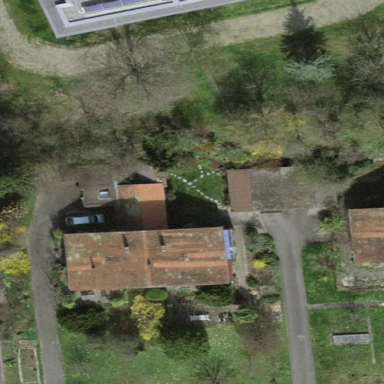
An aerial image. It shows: Garden surrounded by fence.